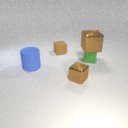
small green rubber cube to the right of small brown rubber cube